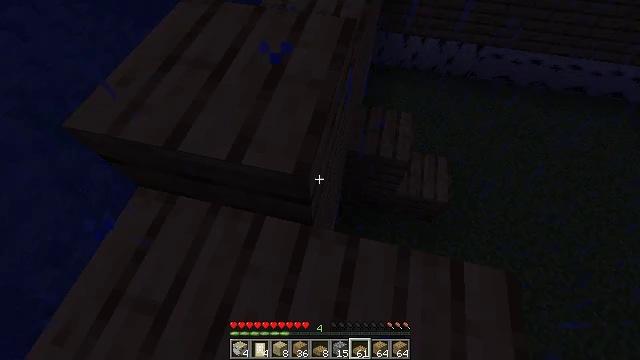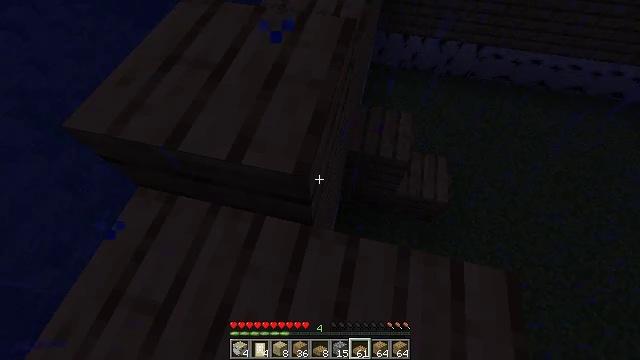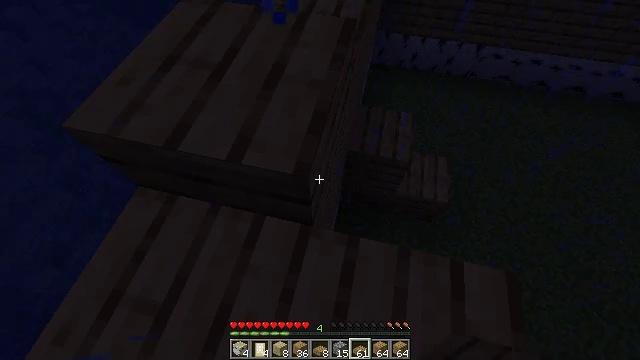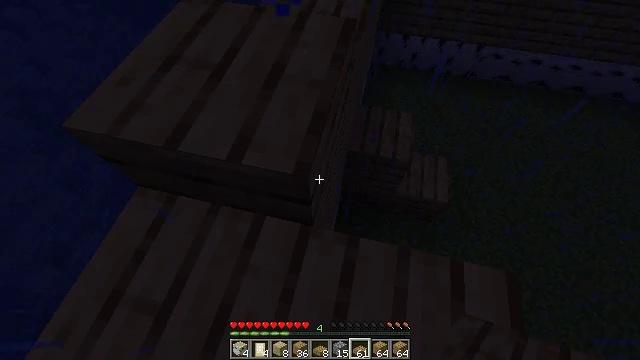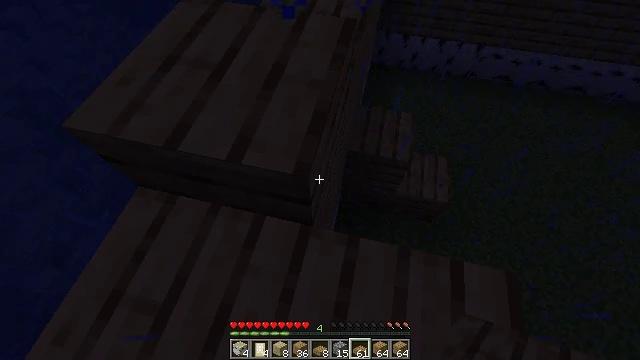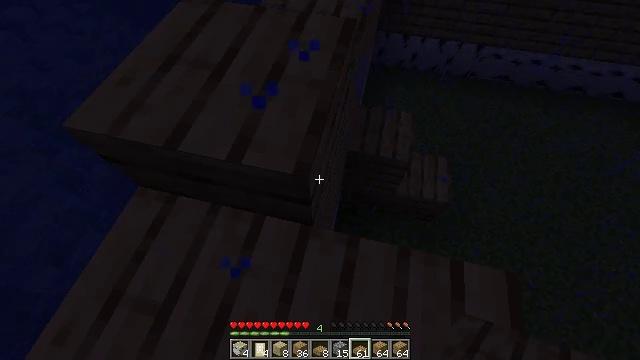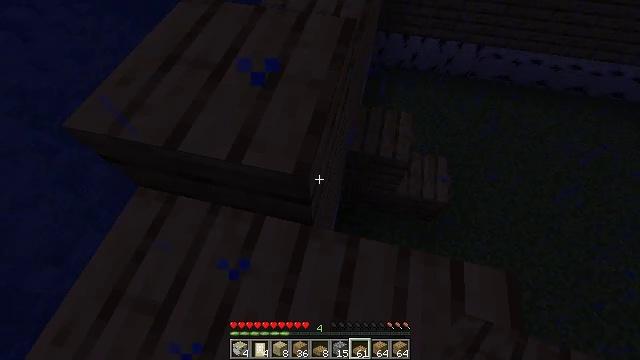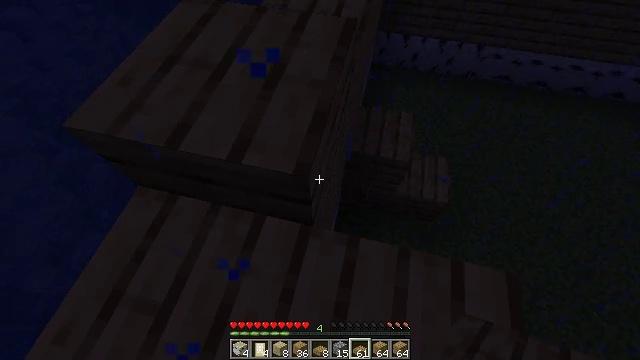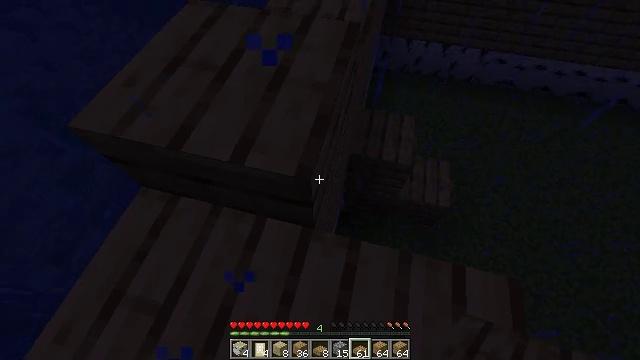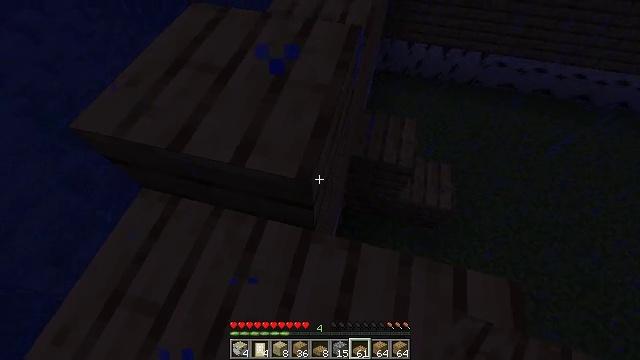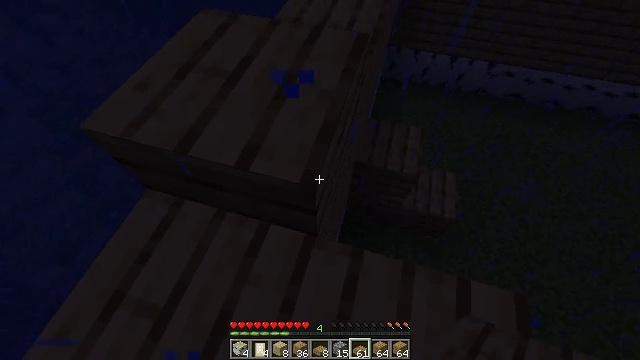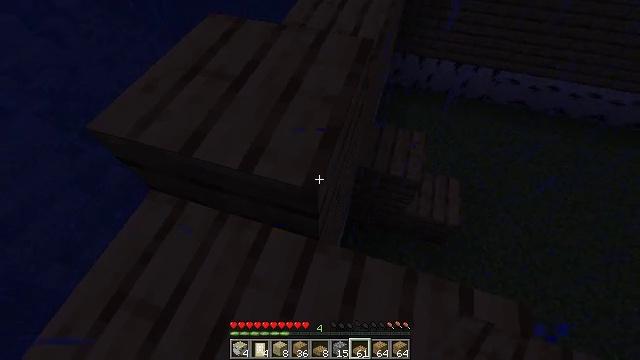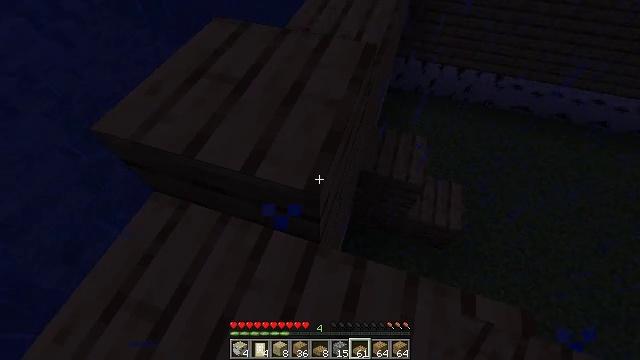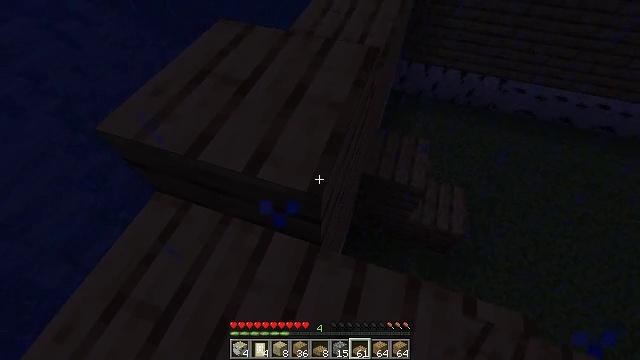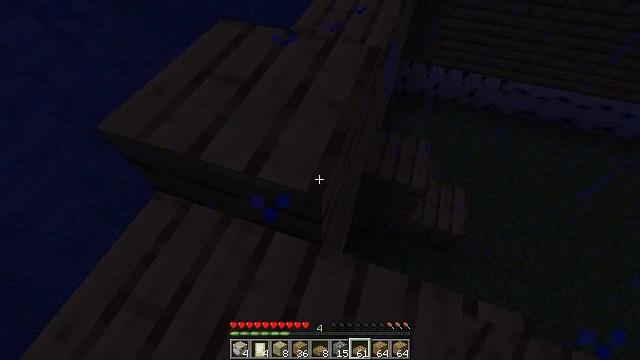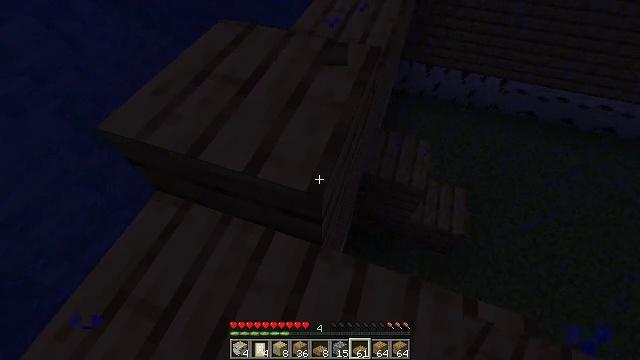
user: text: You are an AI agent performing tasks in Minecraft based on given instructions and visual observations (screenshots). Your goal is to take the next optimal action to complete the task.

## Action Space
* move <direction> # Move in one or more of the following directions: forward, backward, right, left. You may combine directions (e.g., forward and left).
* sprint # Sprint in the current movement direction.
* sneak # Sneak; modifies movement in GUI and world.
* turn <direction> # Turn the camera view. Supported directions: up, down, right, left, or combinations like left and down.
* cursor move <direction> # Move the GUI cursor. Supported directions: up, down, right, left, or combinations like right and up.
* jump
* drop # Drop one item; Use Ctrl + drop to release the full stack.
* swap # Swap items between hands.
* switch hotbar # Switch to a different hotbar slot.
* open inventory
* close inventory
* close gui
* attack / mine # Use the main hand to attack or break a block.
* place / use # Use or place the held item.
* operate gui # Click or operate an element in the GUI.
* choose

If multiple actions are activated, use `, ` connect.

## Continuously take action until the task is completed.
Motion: motion action
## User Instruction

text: Dig up the oak slab used in construction.
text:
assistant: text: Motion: sneak
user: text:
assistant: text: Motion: sneak
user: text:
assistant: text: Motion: sneak
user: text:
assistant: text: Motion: sneak
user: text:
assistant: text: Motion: sneak
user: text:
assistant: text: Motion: sneak
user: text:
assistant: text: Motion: sneak
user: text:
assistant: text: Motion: sneak
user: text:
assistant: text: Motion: sneak
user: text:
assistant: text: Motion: sneak, turn left and up
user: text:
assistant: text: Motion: sneak, turn left
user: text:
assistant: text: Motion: sneak
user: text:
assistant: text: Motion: sneak
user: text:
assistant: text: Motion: sneak
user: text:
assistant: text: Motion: sneak, attack / mine
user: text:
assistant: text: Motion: sneak, attack / mine
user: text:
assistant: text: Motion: sneak, attack / mine
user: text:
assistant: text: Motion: sneak, attack / mine
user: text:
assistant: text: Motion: sneak, attack / mine
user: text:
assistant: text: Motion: sneak, attack / mine
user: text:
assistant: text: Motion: sneak, attack / mine
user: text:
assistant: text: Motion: sneak, attack / mine
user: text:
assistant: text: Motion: sneak, attack / mine
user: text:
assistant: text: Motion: sneak, attack / mine
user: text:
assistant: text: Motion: sneak, attack / mine
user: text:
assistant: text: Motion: sneak, attack / mine
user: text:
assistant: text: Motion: sneak, attack / mine
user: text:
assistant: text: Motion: sneak, attack / mine
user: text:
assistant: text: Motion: sneak, attack / mine
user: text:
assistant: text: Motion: sneak, attack / mine